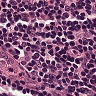
Metastatic tissue present: no